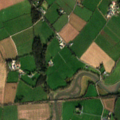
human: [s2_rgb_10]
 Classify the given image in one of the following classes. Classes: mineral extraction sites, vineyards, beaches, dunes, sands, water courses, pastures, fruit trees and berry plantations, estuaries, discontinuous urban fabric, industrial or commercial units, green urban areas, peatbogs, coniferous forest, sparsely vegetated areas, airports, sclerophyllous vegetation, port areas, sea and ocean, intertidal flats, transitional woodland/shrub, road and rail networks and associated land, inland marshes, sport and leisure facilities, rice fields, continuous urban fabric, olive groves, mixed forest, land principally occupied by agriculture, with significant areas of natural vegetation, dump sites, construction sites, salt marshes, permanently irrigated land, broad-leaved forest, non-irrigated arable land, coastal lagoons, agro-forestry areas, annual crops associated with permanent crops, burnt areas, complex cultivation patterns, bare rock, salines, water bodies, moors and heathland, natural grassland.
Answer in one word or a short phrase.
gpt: non-irrigated arable land, pastures